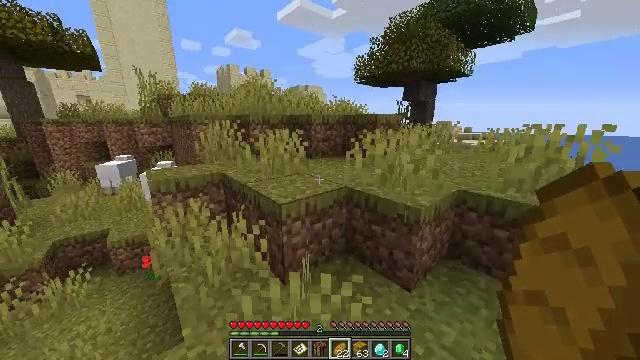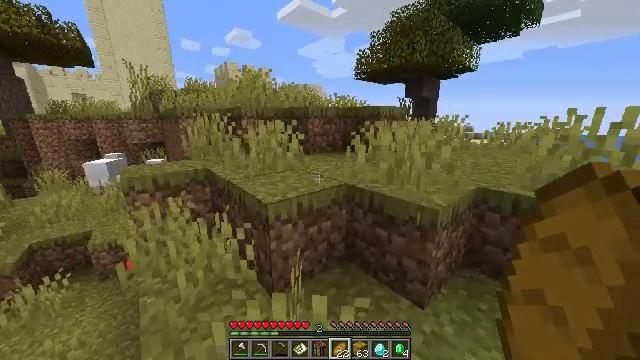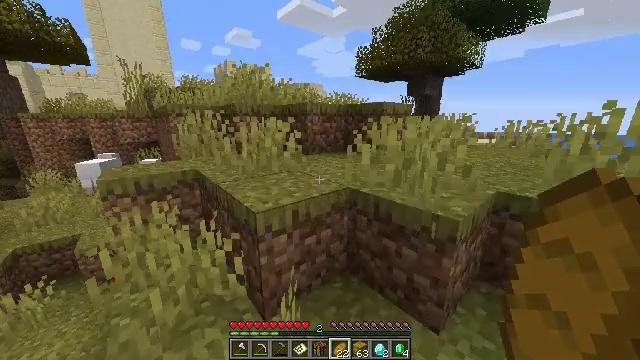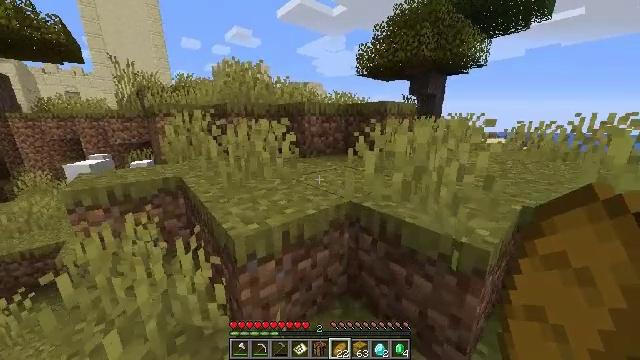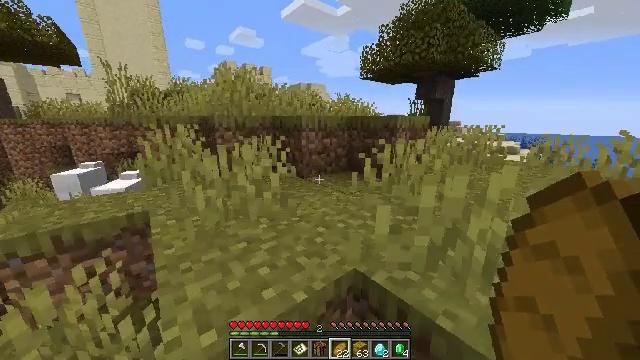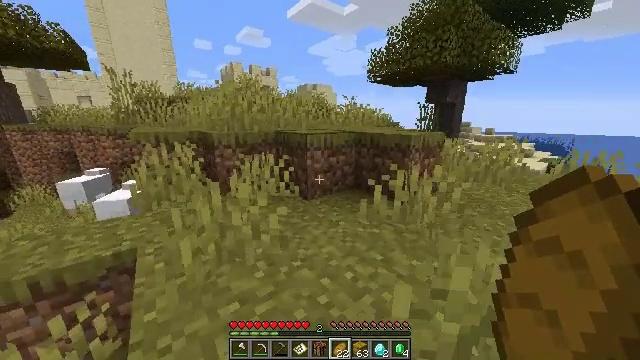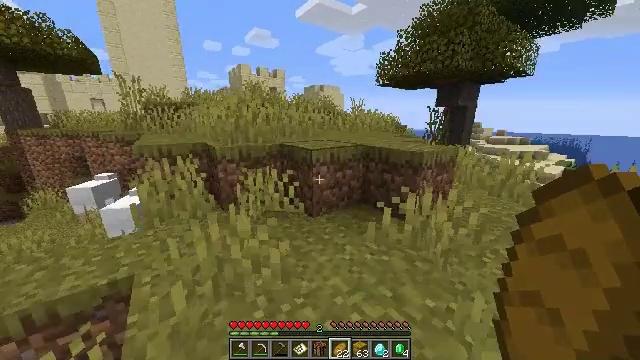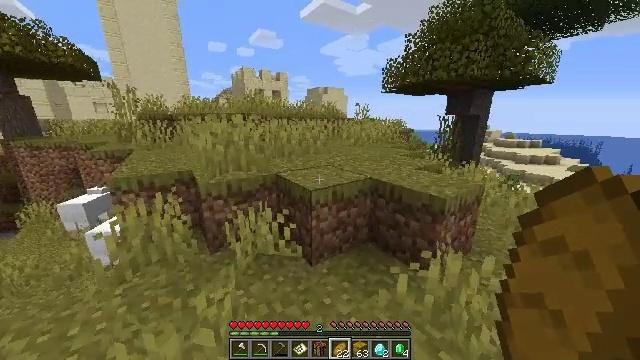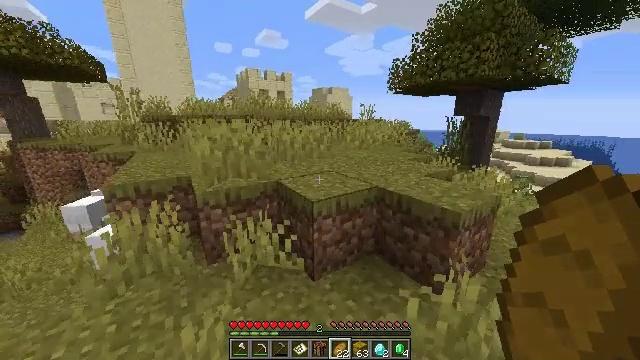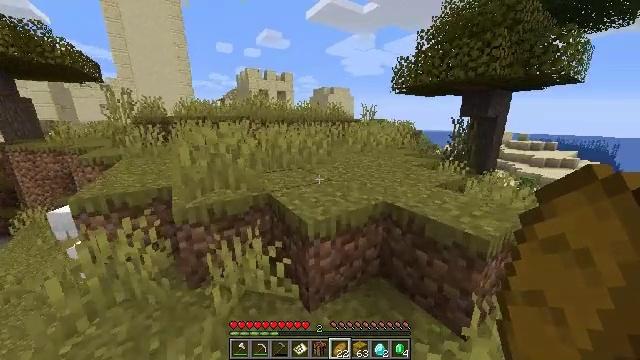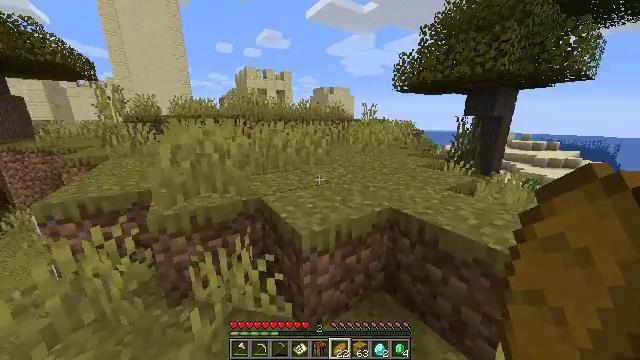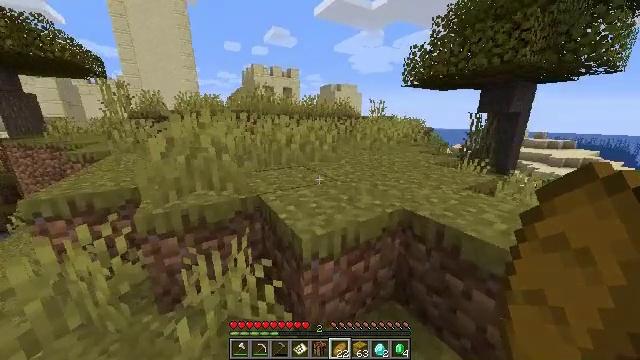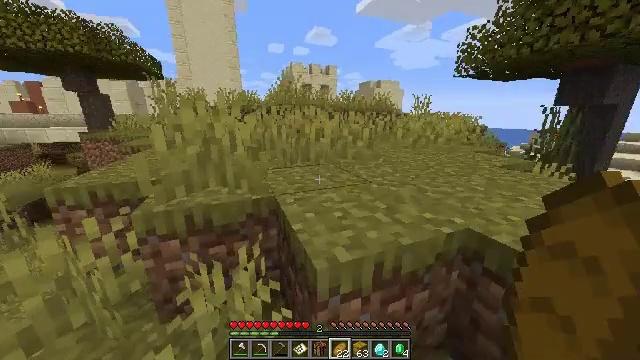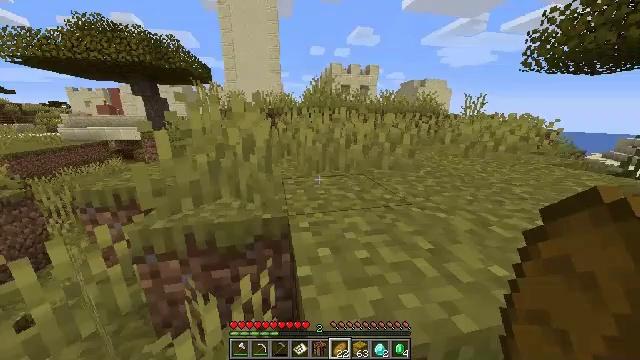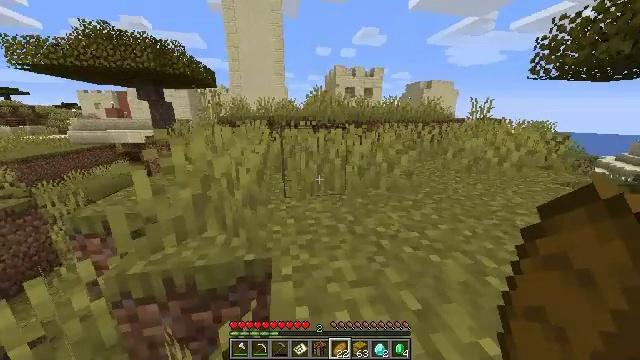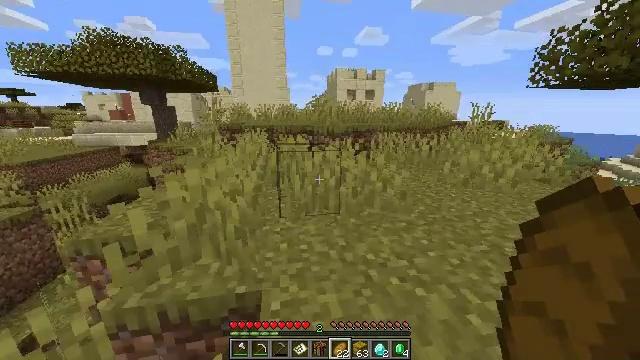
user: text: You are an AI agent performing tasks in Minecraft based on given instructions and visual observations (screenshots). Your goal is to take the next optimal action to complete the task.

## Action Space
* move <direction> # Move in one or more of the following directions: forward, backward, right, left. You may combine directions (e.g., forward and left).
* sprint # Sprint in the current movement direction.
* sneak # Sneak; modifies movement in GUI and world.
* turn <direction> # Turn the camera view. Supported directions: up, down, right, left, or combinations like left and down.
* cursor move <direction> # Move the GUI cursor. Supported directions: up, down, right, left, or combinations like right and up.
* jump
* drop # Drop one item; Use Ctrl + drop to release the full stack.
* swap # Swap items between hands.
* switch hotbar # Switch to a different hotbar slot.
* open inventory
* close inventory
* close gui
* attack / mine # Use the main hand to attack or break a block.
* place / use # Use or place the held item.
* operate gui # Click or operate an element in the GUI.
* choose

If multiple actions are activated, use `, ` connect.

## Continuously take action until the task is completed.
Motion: motion action
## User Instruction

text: Retrieve the lime bed from its current location.
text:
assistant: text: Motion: move forward, sprint, jump
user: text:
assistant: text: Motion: move forward, sprint, jump
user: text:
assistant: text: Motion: move forward, sprint, jump
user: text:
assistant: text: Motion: move forward, sprint, jump
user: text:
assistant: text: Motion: move forward, sprint, turn left, jump
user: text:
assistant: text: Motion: move forward, sprint, turn left, jump
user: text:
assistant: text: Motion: move forward, sprint, turn left, jump
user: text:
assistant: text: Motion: move forward, sprint, turn left, jump
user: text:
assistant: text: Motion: move forward, sprint, jump
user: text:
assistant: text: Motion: move forward, sprint, jump
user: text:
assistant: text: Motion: move forward, sprint, turn left, jump
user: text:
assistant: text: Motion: move forward, sprint, turn left, jump
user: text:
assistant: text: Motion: move forward, sprint, turn left, jump
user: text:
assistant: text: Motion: move forward, sprint, turn left, jump
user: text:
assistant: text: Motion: move forward, sprint, jump
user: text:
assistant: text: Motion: move forward, sprint, turn down, jump
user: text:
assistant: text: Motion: move forward, sprint, turn left and down, jump
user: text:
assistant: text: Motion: move forward, sprint, jump
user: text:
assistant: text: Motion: move forward, sprint, jump
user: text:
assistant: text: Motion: move forward, sprint, jump
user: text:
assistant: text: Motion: move forward, sprint, jump
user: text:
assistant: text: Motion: move forward, sprint, jump
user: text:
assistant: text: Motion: move forward, sprint, jump
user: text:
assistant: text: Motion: move forward, sprint, jump
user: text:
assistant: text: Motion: move forward, sprint, turn left, jump
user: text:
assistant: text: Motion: move forward, sprint, turn left, jump
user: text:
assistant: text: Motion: move forward, sprint, jump
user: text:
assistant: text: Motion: move forward, sprint, jump
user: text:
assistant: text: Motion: move forward, sprint, turn up, jump
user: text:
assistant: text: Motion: move forward, sprint, jump